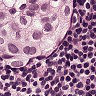
Metastatic tissue present: yes